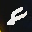
Label: 8